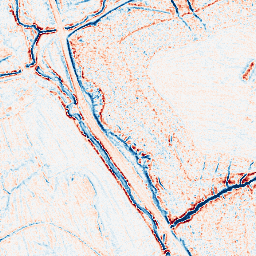
Category: edge_preserving
Decomposition family: anisotropic_diffusion
Decomposition parameters: iterations: 20
kappa: 100
gamma: 0.05
Upsampling method: sinc_blackman
Upsampling parameters: scale: 8
kernel_size: 16
Upsampling scale: 8